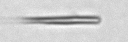
Label: fiber